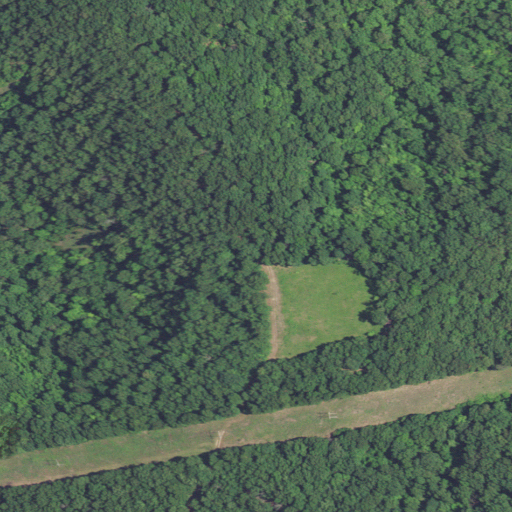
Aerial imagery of ridge(s) in Missouri named Mosier Ridge containing deciduous forest and pasture